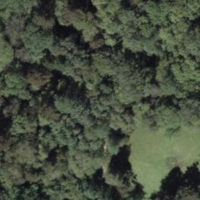
EUNIS habitat code: 41
Species observed at this site:
Salvia glutinosa